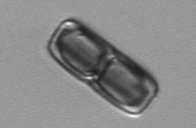
Label: Ephemera